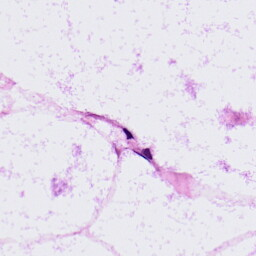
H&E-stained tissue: LymphNode